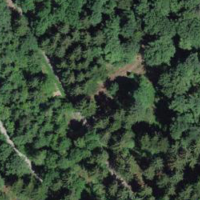
EUNIS habitat code: 44
Species observed at this site:
Prunella vulgaris